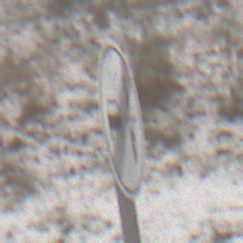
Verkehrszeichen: EndeVerbotUeberholenEinspurigeFahrzeuge
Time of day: Midday
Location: Outdoor (Nature)
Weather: Overcast
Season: Winter
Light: Natural